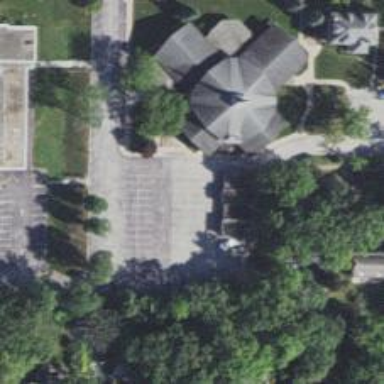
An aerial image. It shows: Parking space is available.